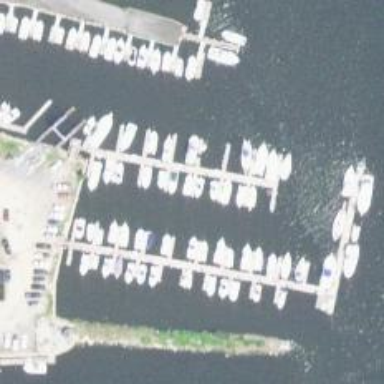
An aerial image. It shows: Man-made pier.